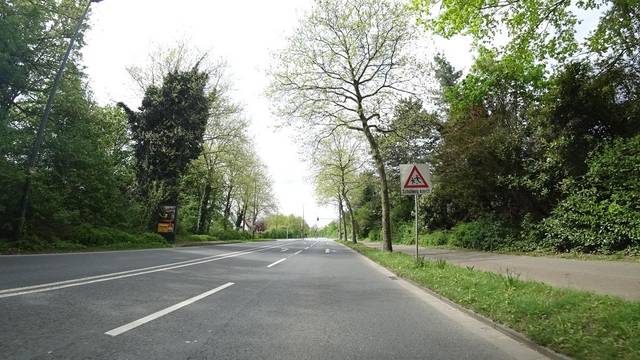
Region: Germany
Coordinates: 51.884, 8.378